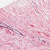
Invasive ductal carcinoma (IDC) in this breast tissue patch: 0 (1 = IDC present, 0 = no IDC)